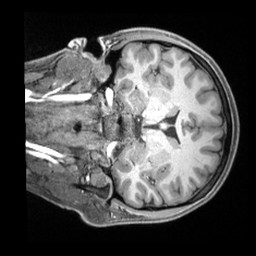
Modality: T1w
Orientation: coronal
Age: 28
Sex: female
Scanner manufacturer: siemens
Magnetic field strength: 3 T
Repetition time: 2.4 s
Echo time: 0.00226 s